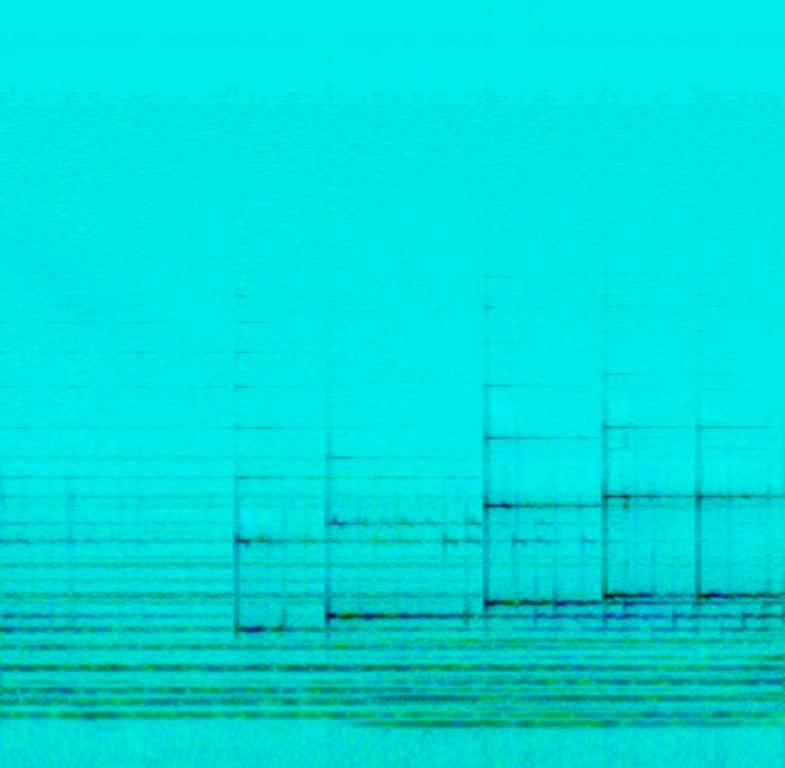
The song feels relaxing, soothing and gentle. It feels like the kind of music that you would play if you wanted to fall asleep. It features a gentle and dainty electric piano with a flanger, as well as a sustained synth pad.